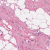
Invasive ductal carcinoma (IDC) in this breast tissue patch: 0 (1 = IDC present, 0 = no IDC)